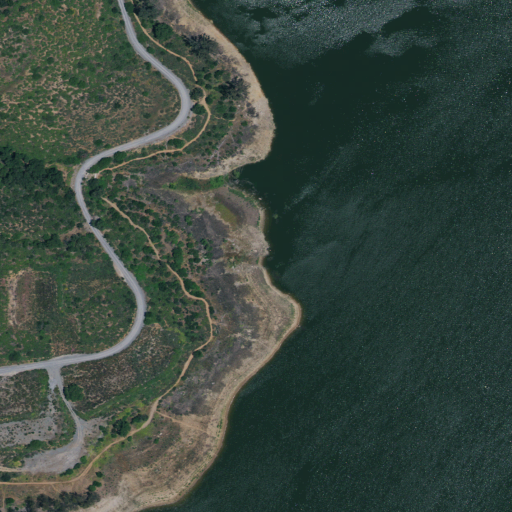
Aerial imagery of shore in California named Lake Hodges Windsurfing Area containing open water, shrub, herbaceous wetlands, open development, woody wetlands, grassland, medium intensity development, and low intensity development